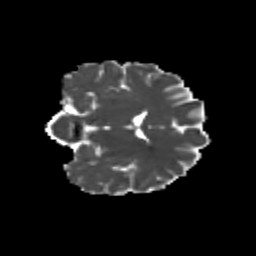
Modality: MD
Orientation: coronal
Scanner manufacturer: siemens
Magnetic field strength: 3 T
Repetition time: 9.2 s
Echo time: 0.084 s